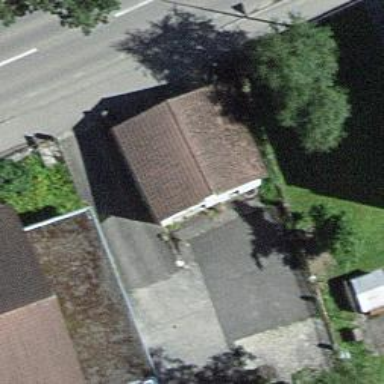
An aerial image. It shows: Garage.